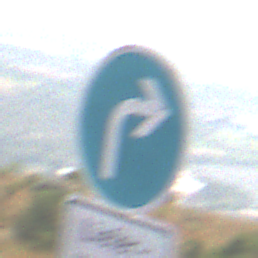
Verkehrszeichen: VorgeschriebeneFahrtrichtungRechts
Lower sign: BesondereFahrzeugeUndTransportgueter5
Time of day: Midday
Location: Outdoor (Nature)
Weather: PartlyCloudy
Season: NotSpecified
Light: Natural